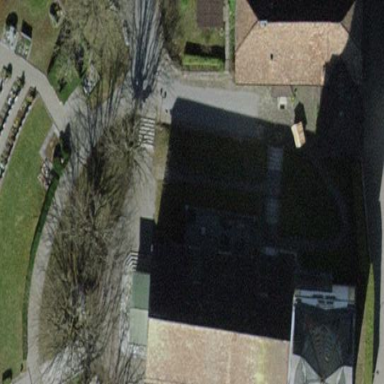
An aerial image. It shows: Church which is place of worship.